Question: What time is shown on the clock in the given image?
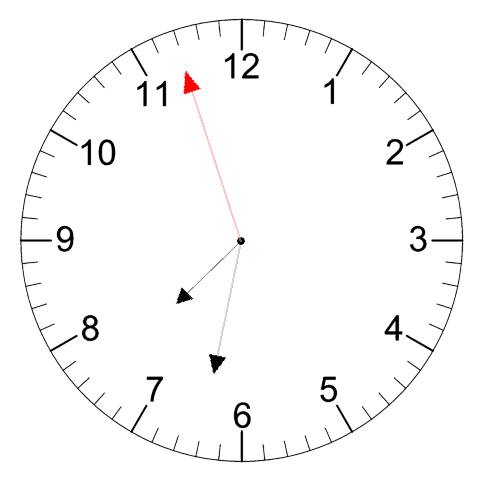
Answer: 07:31:57